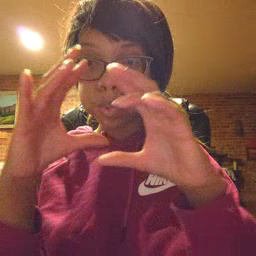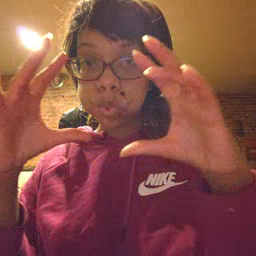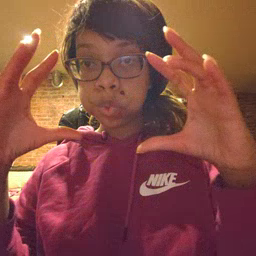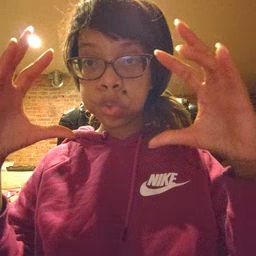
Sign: balloon